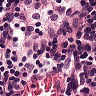
Metastatic tissue present: no